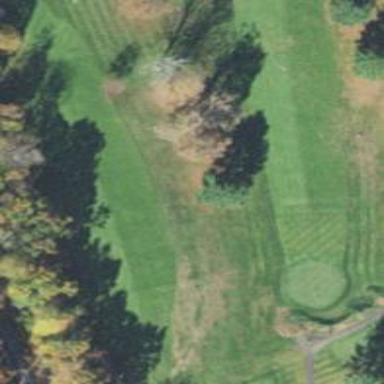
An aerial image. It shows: Golf fairway surrounded by grass.